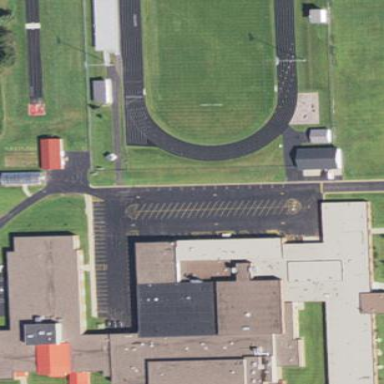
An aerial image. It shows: School building.